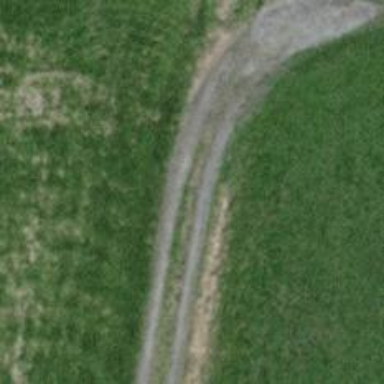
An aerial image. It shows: Track with grade 2 gravel surface.